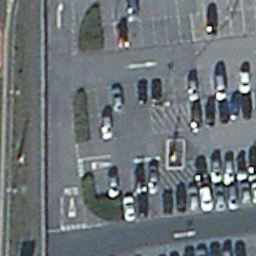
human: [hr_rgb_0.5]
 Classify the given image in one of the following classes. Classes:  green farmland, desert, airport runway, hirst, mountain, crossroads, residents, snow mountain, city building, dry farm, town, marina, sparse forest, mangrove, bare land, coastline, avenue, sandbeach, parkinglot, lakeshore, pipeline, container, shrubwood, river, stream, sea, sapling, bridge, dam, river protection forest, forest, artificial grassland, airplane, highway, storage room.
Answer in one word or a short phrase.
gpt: parkinglot